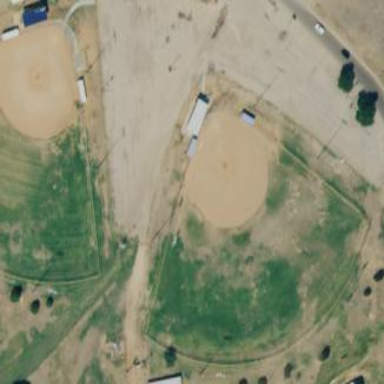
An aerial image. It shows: Baseball pitch for leisure land.